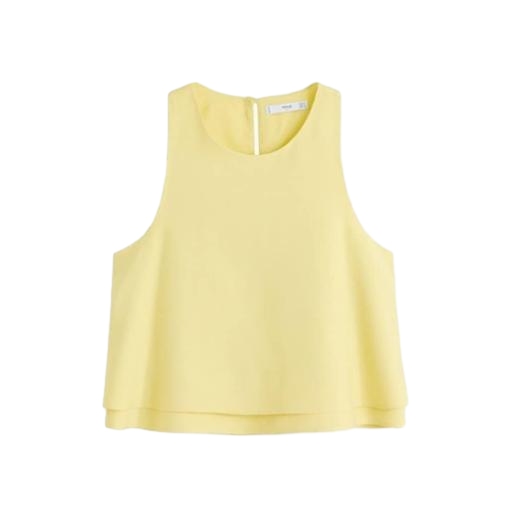
yellow double-layer top, yellow layered top only macy, light yellow tank top, white background